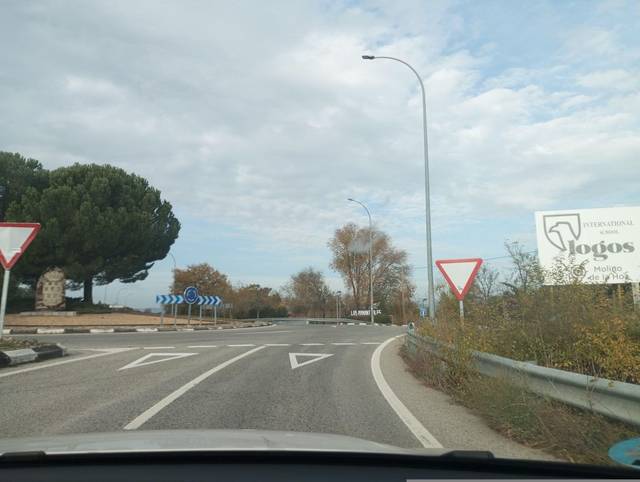
Region: Spain
Coordinates: 40.569, -3.983